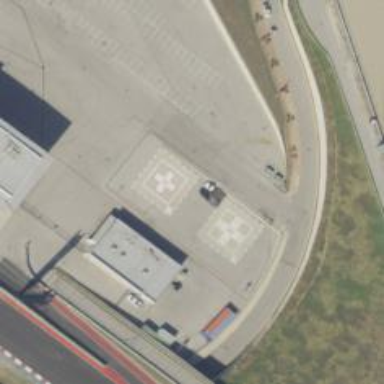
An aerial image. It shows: Image of helipad at airport.